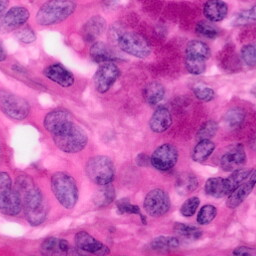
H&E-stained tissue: Pancreatic